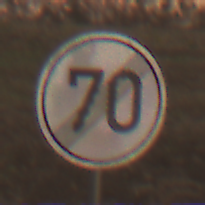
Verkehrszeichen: EndeGeschwindigkeit70
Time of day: SunriseSunset
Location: Outdoor (Nature)
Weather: PartlyCloudy
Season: NotSpecified
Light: Natural